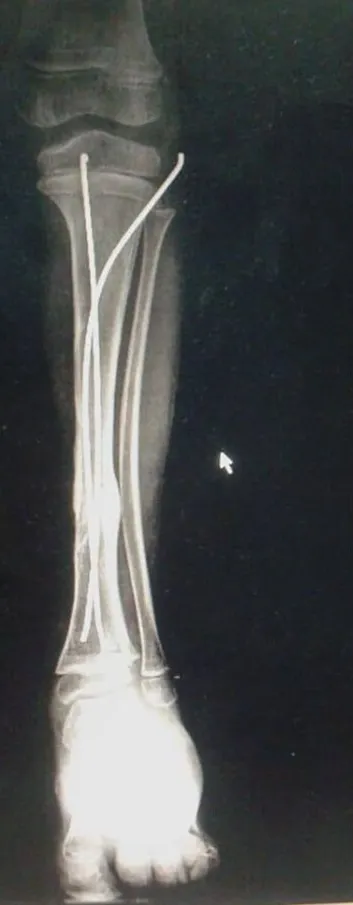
Shows the leg 2 months post-surgery, following the removal of wires.
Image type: radiology (x_ray)